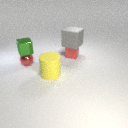
small green metal cube to the left of large gray rubber cube